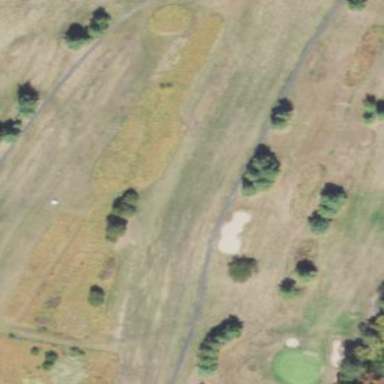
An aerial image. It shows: Rough area on grassy golf course.